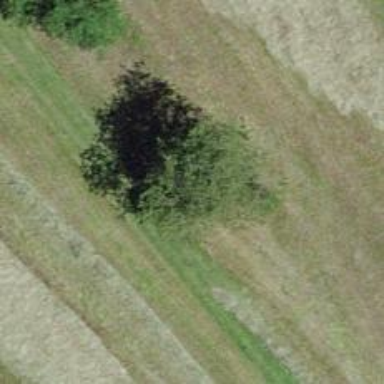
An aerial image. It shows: Single tag "natural: tree."